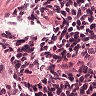
Metastatic tissue present: no